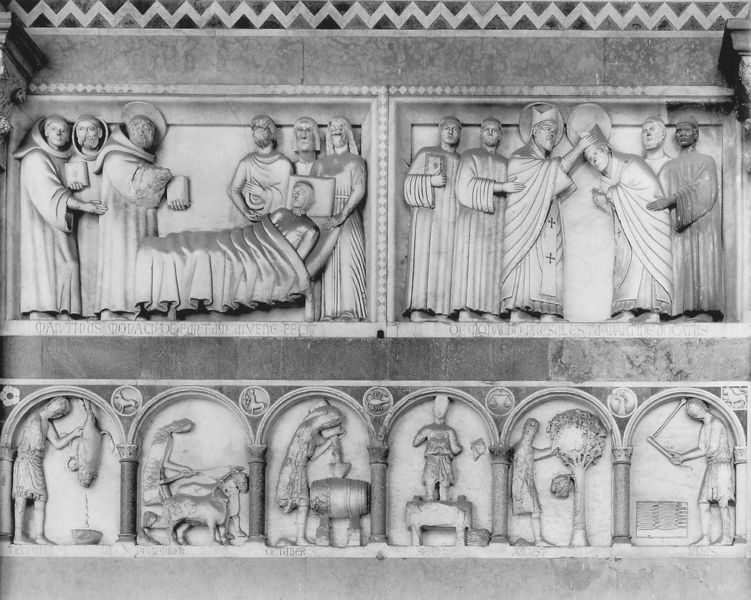
Titel: Vorhalle
Standort: Lucca, S. Martino (EU - I)
Schlagwörter: baum, schlaf, bäume, menschen, grau, tier, tiere, stein, tod, tot, krone, arbeit, relief, liegen, schlafen, bogen, bischof, papst, essen, bett, bildhauerei, foto, bögen, schlachten, buch, fass, fisch, heiligenschein, handwerk, tos, mitra, mönche, weinfass, jünger, heilig, schafe, küfer, bischoff, reief